Question: I have a situation. I logged into my server machine and checked the memory usage for nhttp.exe. When I open an Xpage in my application, this jumped from ~30 MB to ~130 MB i.e. approx 100 MB for one single xpage for one user. Is this kind of memory usage normal for Xpages? My Xpage has a dojo enhanced grid with around 255 rows fetched from view using REST Service. I am not sure where should I concentrate.
Also the first time page load time is very high. Any ideas??
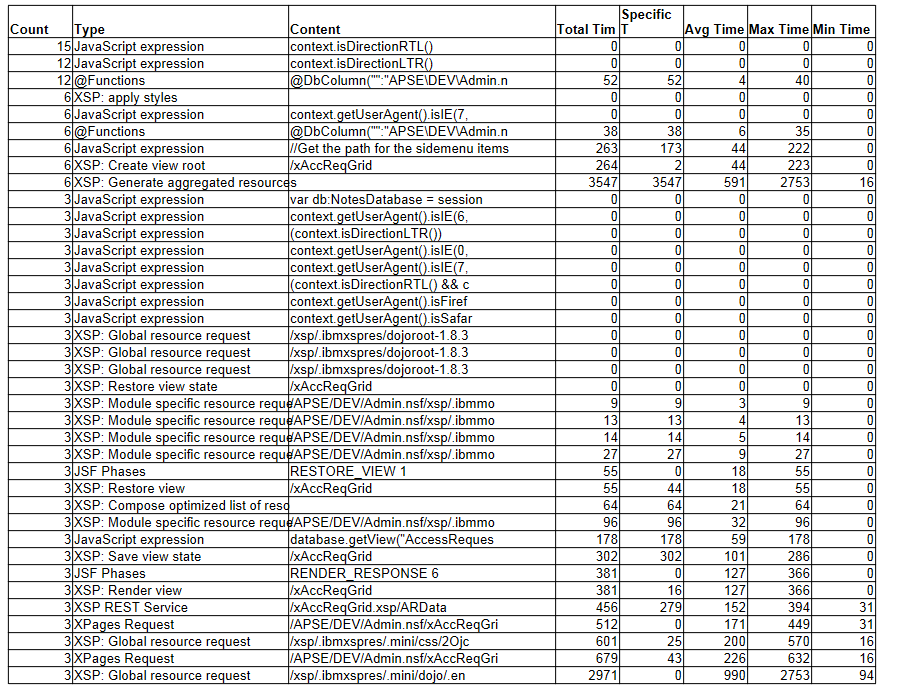
Answer: If no application is running (idle), the memory usage is low. As soon an application is started, it needs some memory (independently of the number of concurrent users) for internal usage. The startup of an application also needs some time (that's what the preload feature is for), and depends on how your application is designed and what resources are used (f.e. managed beans, scoped data, etc.) For me it sounds "normal" what you are describing.
There are a lot of tweaks possible to enhance the performance of an application, but without knowing further details it is impossible to give you a more specific answer.